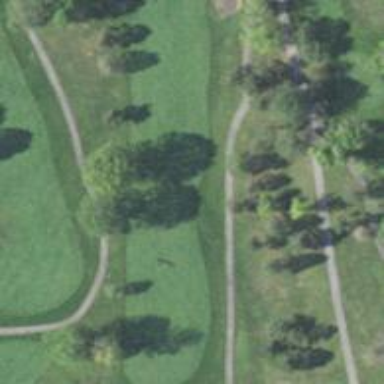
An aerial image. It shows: Golf hole.